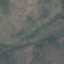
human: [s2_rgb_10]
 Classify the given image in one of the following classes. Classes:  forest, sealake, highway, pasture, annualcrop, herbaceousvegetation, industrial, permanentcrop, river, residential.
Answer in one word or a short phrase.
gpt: HerbaceousVegetation